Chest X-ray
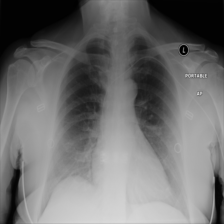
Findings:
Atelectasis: negative
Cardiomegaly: negative
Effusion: negative
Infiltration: negative
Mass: negative
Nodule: negative
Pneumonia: negative
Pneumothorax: negative
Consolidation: negative
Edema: negative
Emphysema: negative
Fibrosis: negative
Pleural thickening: negative
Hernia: negative